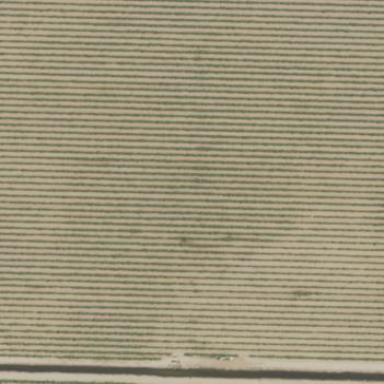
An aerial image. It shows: Vineyard with grape crops.